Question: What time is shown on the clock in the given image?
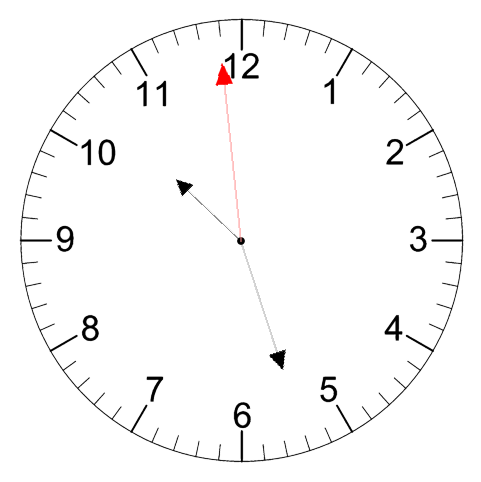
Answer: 10:26:59